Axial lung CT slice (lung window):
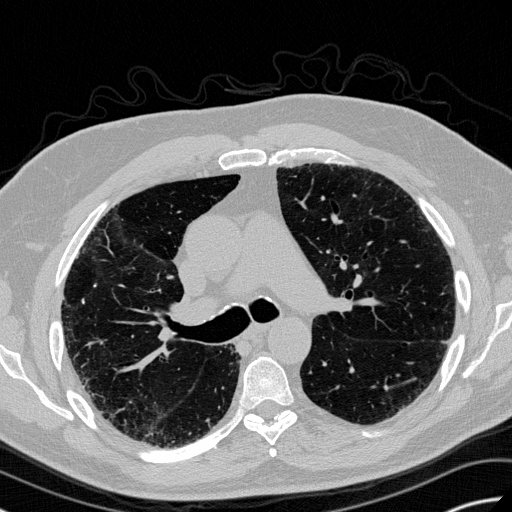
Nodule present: no